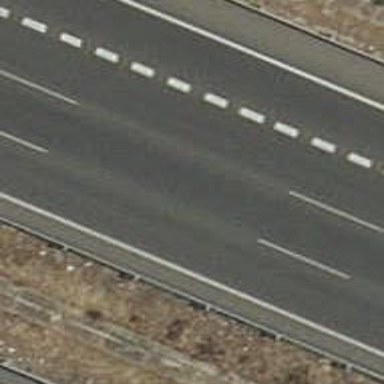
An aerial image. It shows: Motorway junction.